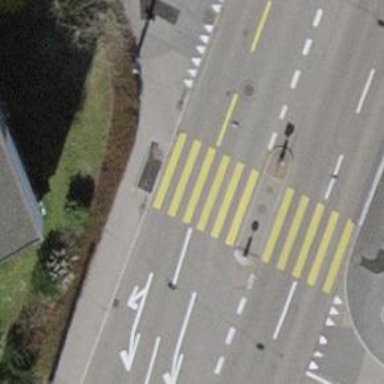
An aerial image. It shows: Asphalt footway with crossing.